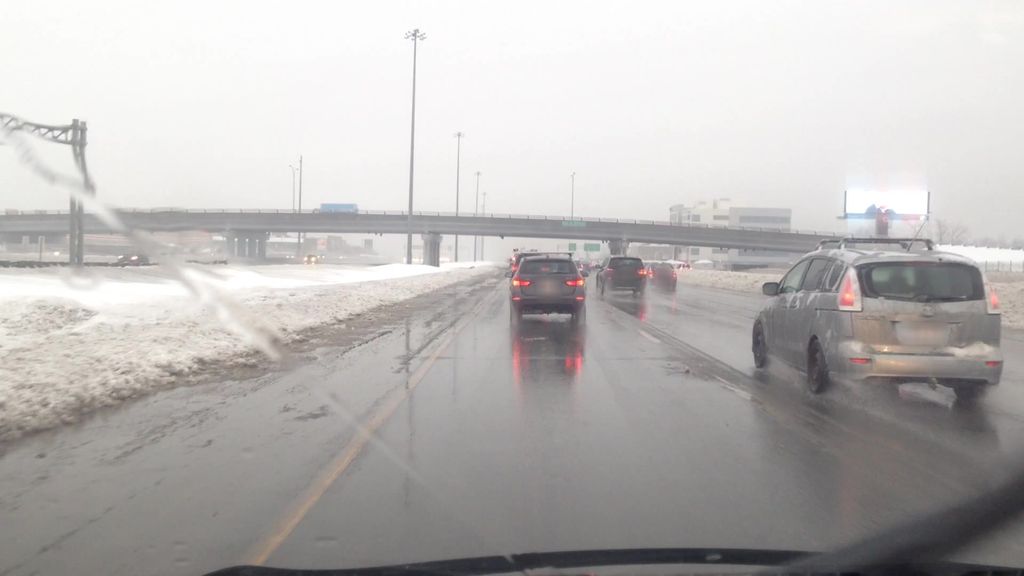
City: montreal